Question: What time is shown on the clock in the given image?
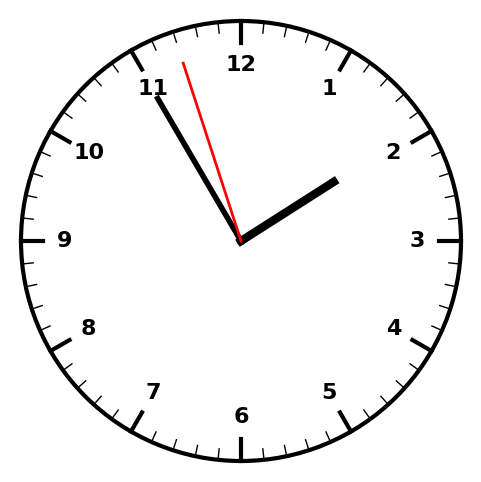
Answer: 01:54:57